Field crop: maize
Growth stage: 2
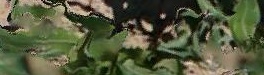
Species: maize